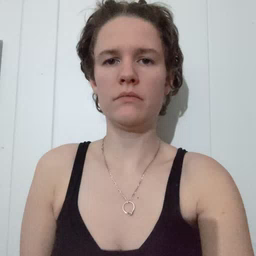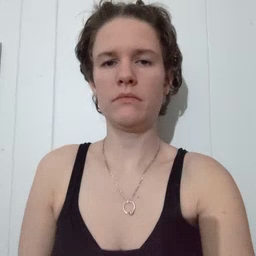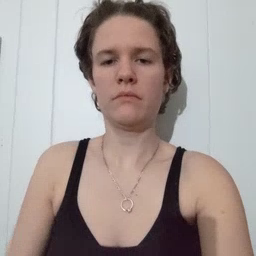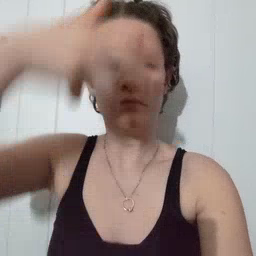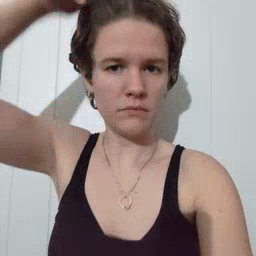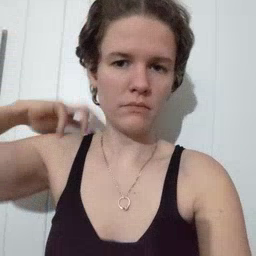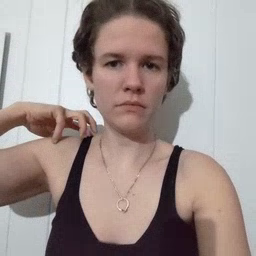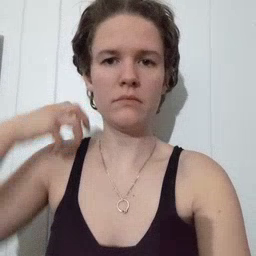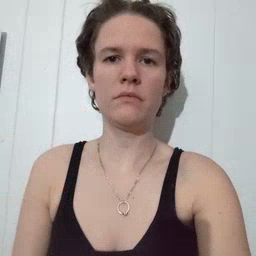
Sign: lion